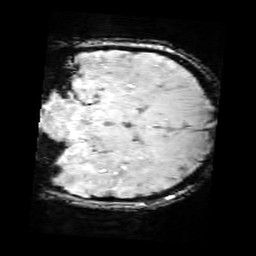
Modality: SWI
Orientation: coronal
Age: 12
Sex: male
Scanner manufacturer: siemens
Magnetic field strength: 3 T
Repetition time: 0.027 s
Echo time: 0.02 s